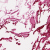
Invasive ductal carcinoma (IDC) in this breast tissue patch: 0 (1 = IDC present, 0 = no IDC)